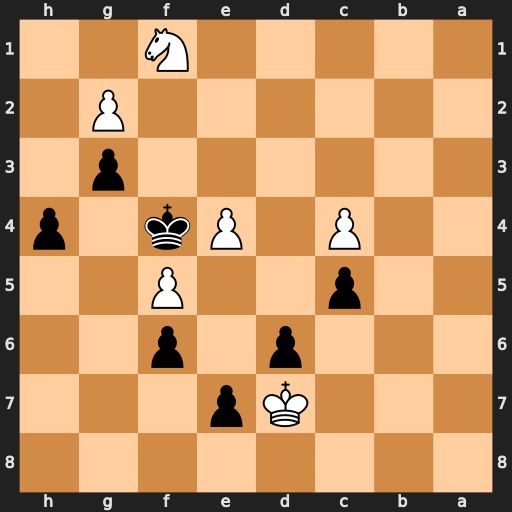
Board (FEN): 8/3Kp3/3p1p2/2p2P2/2P1Pk1p/6p1/6P1/5N2
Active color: b
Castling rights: -
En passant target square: -
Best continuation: Kxe4 Kxe7 Ke5